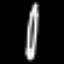
Label: pencil